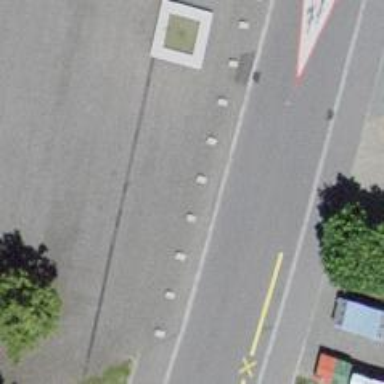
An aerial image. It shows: Bollard made of concrete.